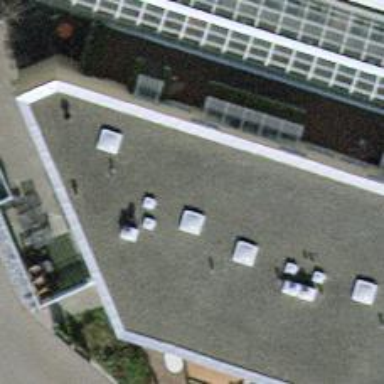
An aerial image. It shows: Food court.